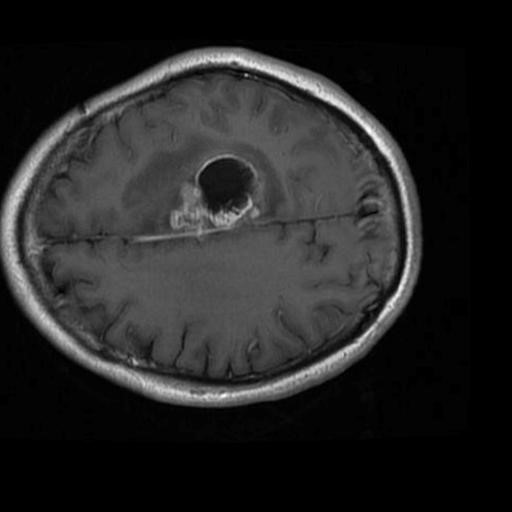
Label: brain_glioma